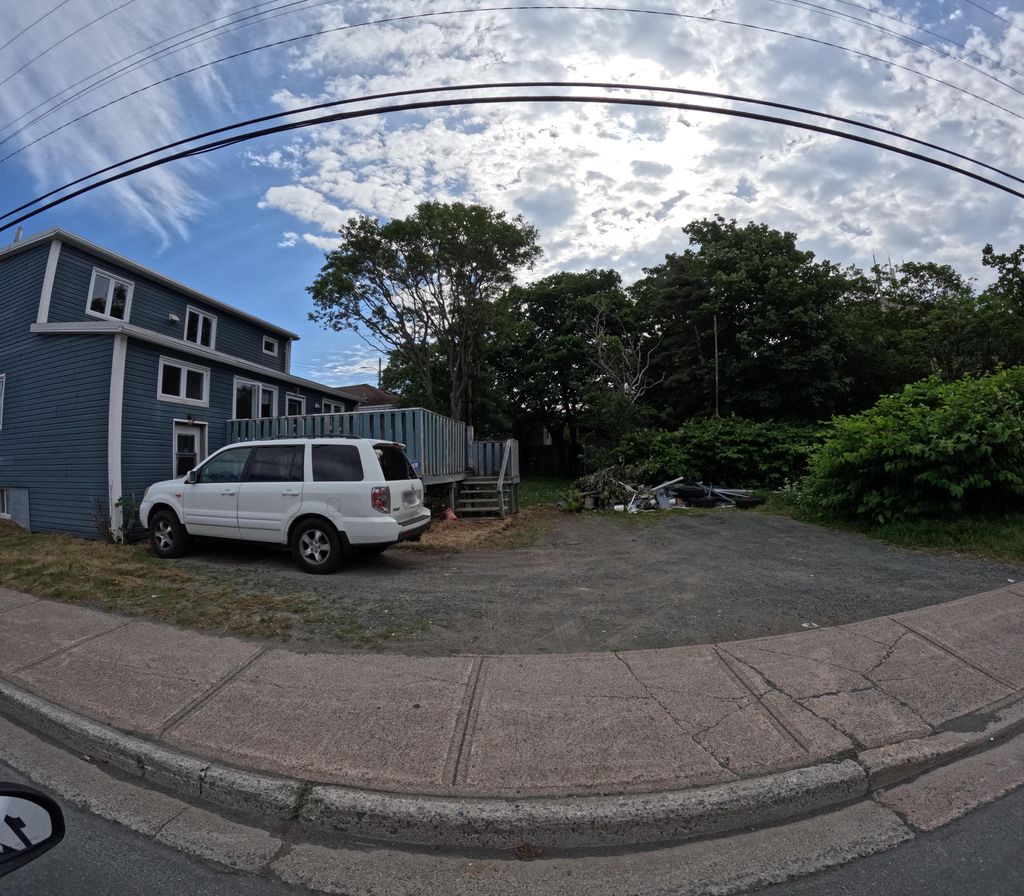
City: st_johns